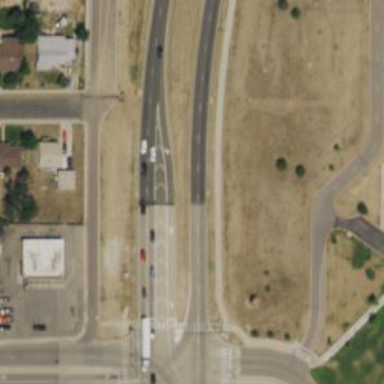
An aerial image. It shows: Secondary link road.